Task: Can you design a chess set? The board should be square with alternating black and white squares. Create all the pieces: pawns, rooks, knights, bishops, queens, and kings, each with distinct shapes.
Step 4414:
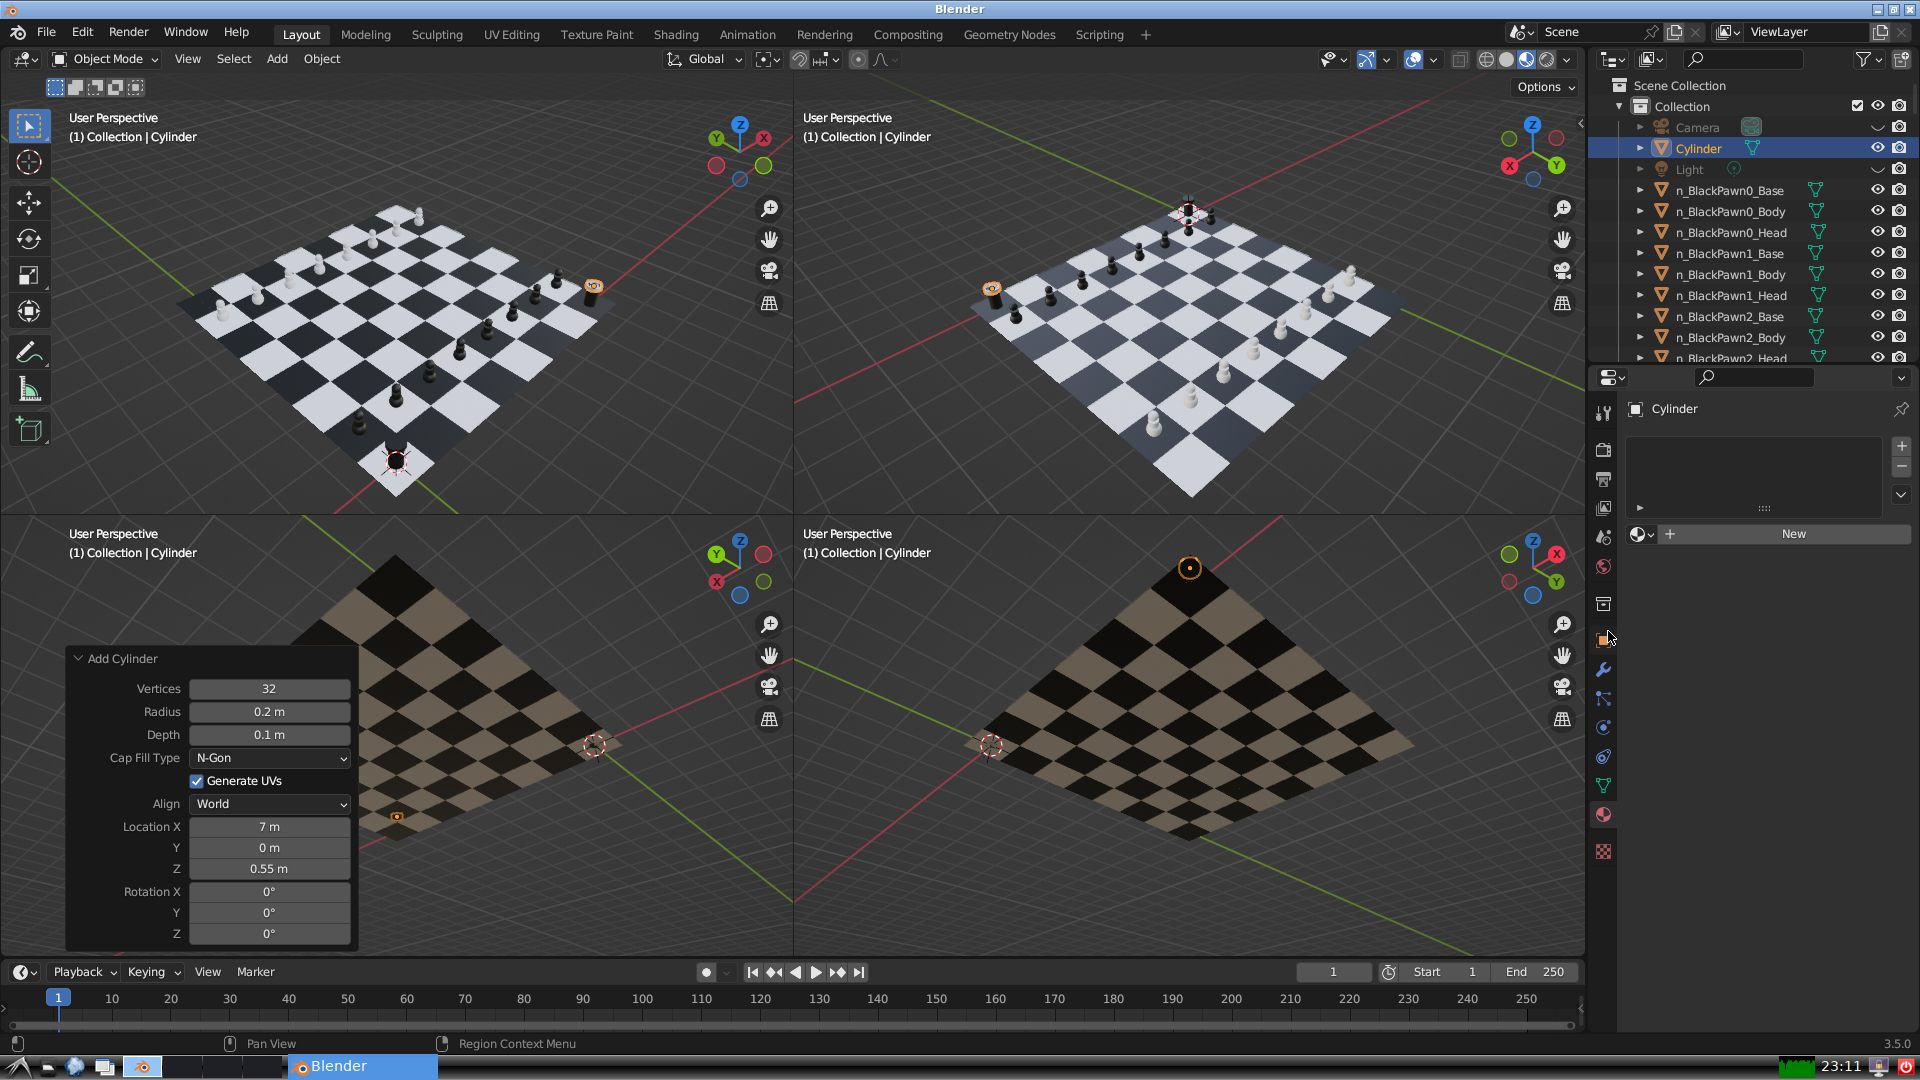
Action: click: no